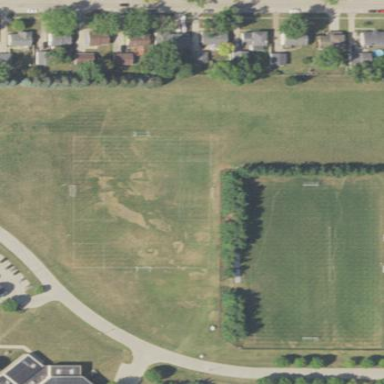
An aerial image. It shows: Soccer pitch for leisureland activities.